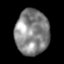
Tissue: lung
Cell type: T cells
Senescence score: 0.2262
Nuclear area (px): 1501
Mean DAPI intensity: 133.341